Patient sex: M
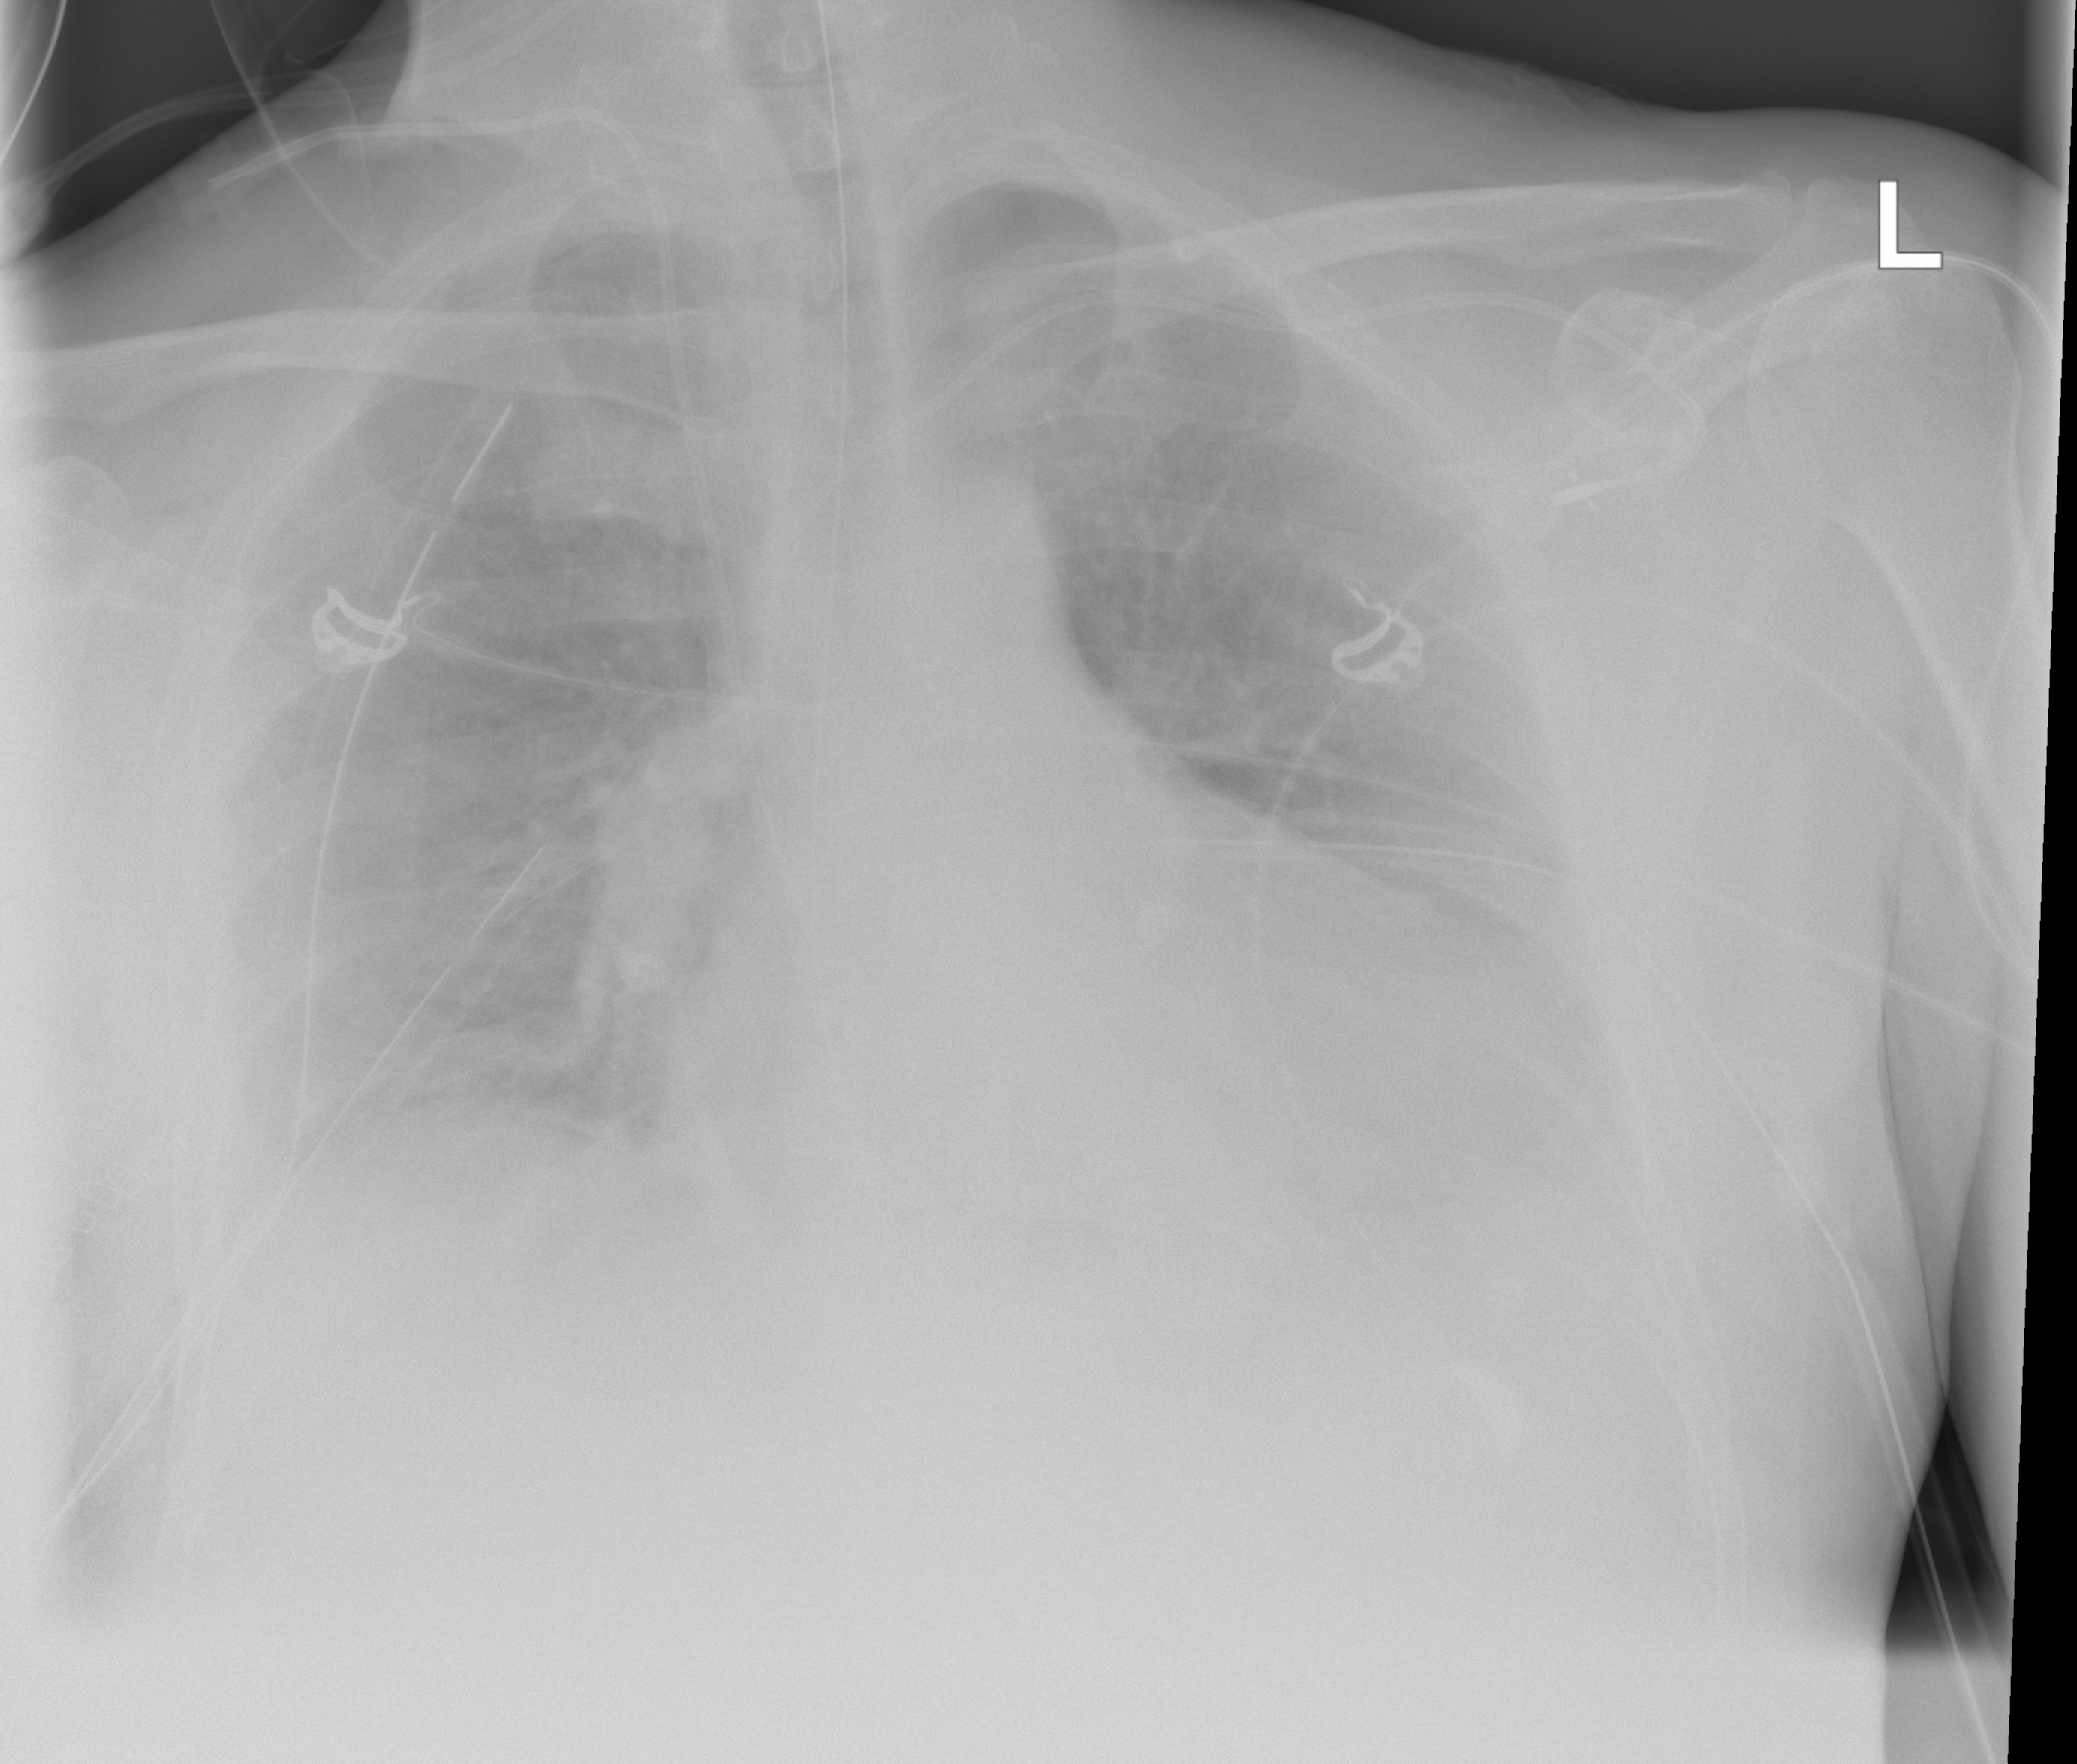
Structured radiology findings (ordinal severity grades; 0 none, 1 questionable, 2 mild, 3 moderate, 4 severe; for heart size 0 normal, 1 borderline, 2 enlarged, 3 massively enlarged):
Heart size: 0
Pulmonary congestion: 0
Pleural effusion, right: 1
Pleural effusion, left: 2
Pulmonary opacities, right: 0
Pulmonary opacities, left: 0
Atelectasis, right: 0
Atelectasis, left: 2